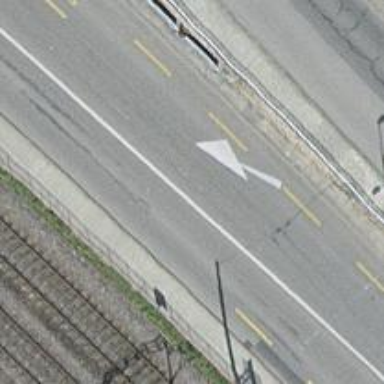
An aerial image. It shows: Primary highway with asphalt surface. There is lane for cyclists on the left side and trolley wires are present.